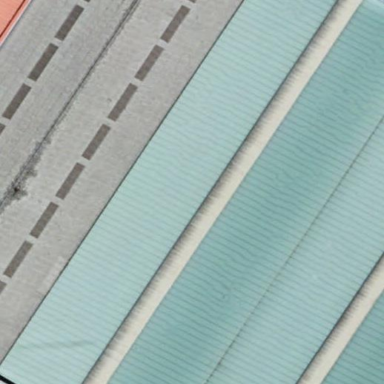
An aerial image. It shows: Warehouse.